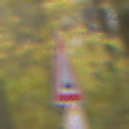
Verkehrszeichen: UnebeneFahrbahn
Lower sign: VerbotUeberholenEinspurigeFahrzeuge
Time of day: MorningAfternoon
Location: Outdoor (Nature)
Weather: Overcast
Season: Autumn
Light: Natural